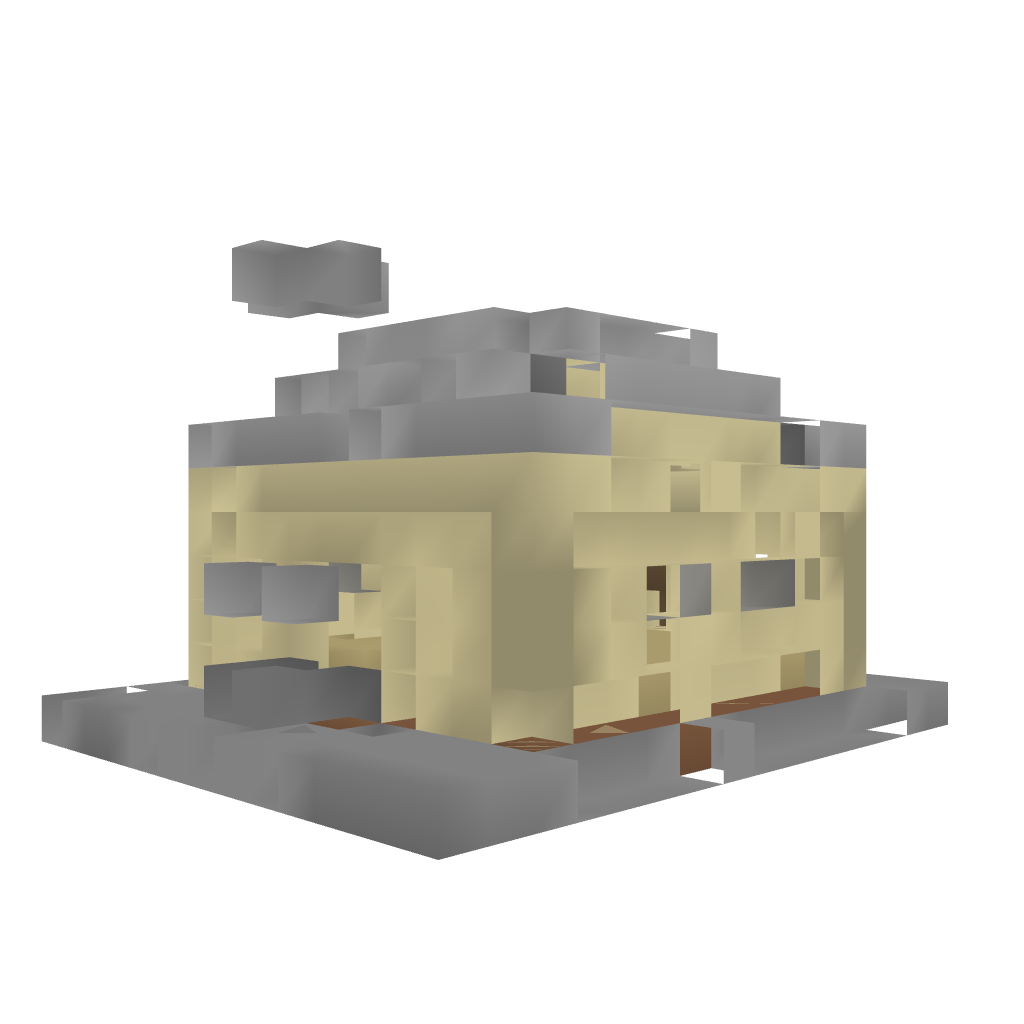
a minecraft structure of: Small Desert House